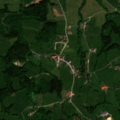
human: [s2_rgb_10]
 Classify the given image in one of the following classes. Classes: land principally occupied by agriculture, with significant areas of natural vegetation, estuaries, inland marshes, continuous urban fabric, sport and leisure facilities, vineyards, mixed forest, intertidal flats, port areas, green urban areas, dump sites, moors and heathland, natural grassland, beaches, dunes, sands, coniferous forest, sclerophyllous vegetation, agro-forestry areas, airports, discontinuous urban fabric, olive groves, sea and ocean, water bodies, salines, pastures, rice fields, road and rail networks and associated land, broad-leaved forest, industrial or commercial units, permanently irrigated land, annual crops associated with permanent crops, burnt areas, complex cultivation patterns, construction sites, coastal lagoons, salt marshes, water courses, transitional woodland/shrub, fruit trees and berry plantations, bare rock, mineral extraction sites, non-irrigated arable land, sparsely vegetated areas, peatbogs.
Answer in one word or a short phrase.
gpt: pastures, land principally occupied by agriculture, with significant areas of natural vegetation, coniferous forest, mixed forest